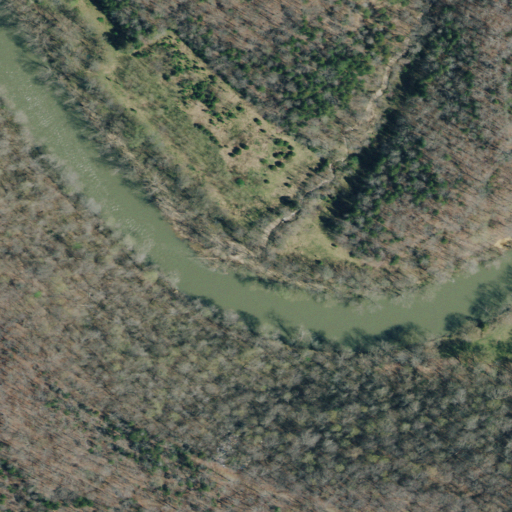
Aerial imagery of valley in Tennessee named Hines Hollow containing deciduous forest, mixed forest, herbaceous wetlands, and open water